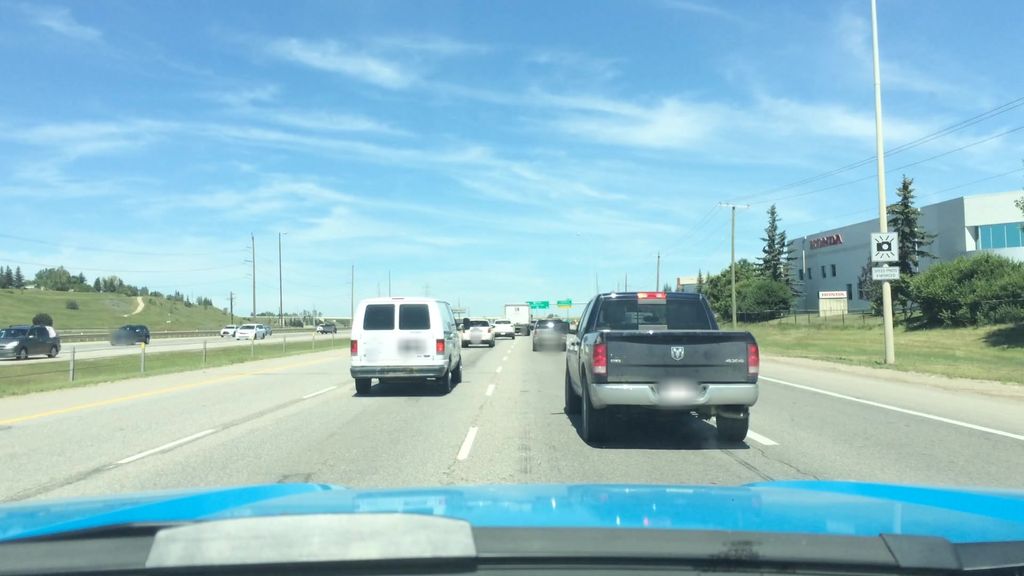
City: calgary